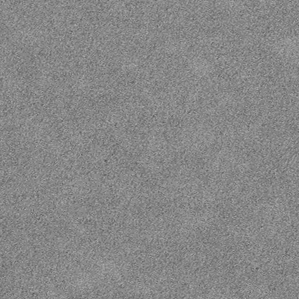
Label: frost